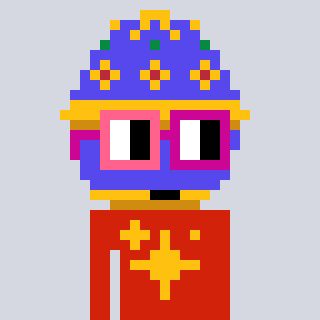
a pixel art character with square pink and red glasses, a faberge-shaped head and a red-colored body on a cool background